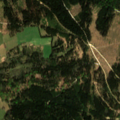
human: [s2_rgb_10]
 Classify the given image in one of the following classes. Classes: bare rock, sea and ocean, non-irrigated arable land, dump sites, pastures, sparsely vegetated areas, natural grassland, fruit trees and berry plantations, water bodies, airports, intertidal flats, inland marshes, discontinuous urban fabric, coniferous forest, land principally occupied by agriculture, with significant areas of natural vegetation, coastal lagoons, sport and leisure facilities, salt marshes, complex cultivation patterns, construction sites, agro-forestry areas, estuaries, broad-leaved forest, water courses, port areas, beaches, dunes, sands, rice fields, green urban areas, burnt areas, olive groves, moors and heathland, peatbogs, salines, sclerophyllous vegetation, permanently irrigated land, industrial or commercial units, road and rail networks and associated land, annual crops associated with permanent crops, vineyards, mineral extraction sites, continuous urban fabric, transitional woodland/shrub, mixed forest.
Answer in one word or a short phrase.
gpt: pastures, coniferous forest, mixed forest, transitional woodland/shrub